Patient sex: M
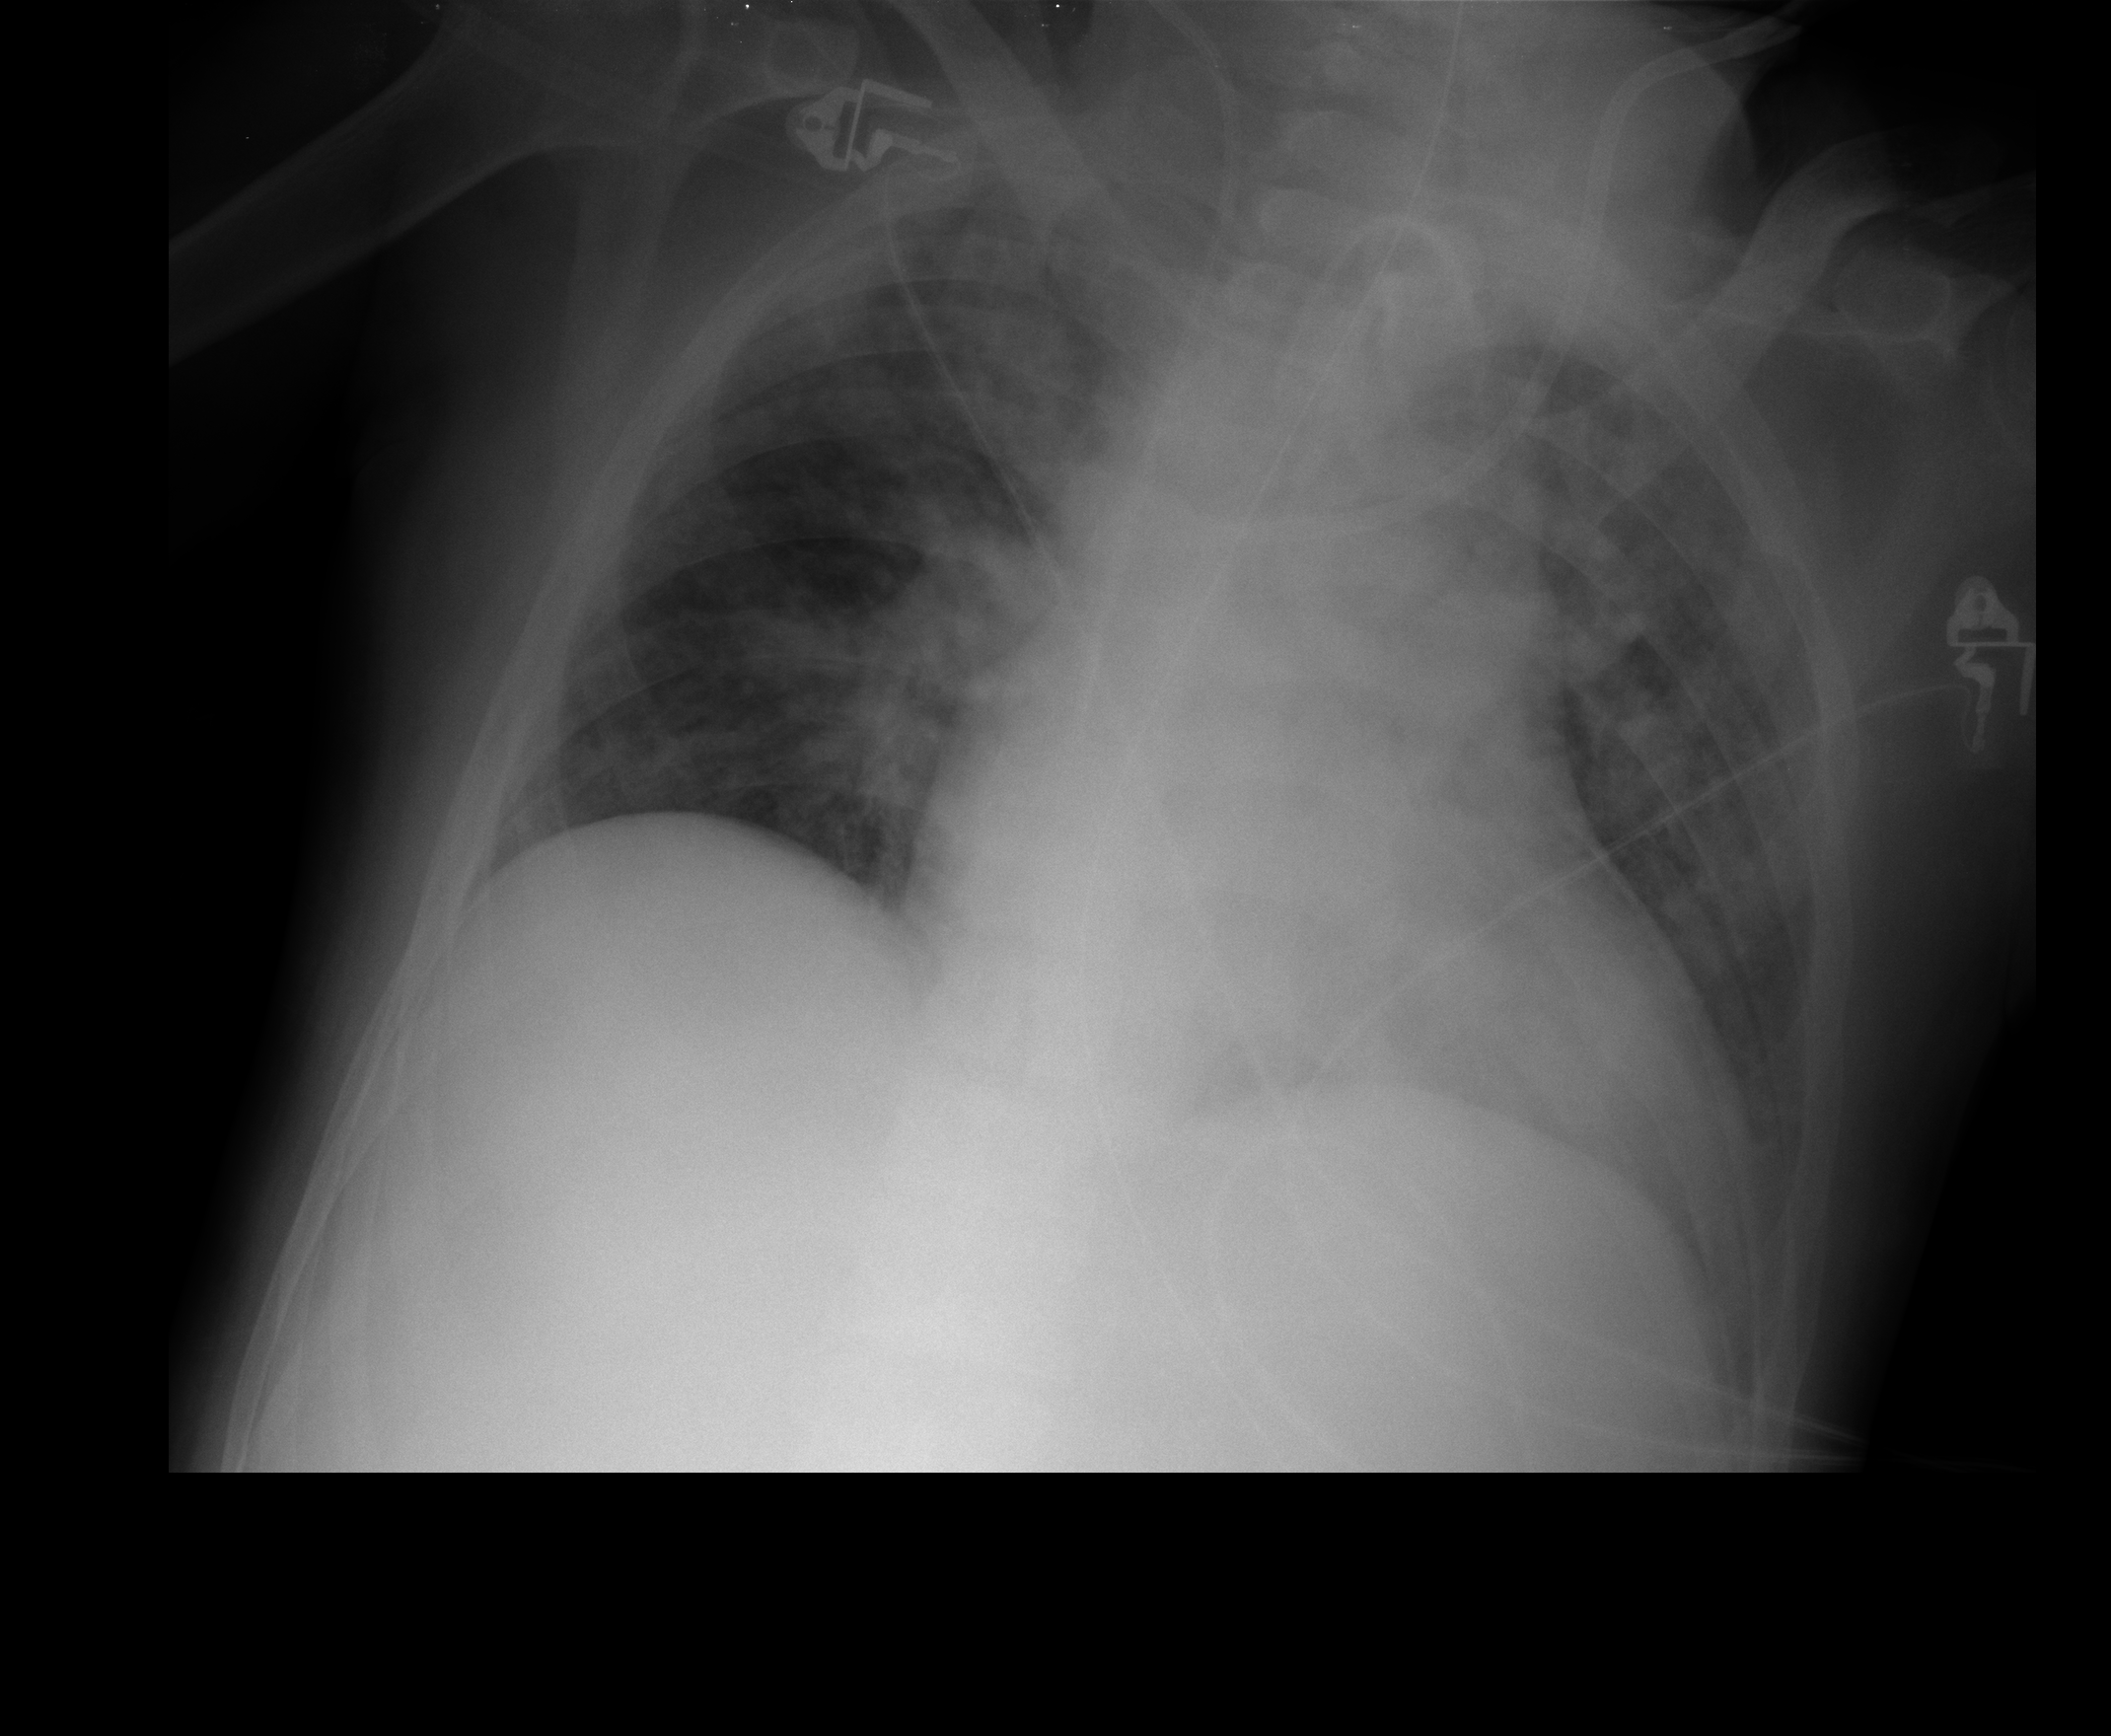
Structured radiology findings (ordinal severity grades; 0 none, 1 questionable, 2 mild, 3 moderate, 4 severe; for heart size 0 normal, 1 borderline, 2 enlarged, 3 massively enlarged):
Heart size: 0
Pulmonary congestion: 0
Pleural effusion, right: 0
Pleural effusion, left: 2
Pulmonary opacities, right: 3
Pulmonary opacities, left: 3
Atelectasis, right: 2
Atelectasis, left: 3